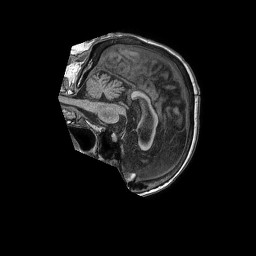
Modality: T1w
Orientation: sagittal
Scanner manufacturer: philips
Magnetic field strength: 1.5 T
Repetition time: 0.007465 s
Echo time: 0.003393 s